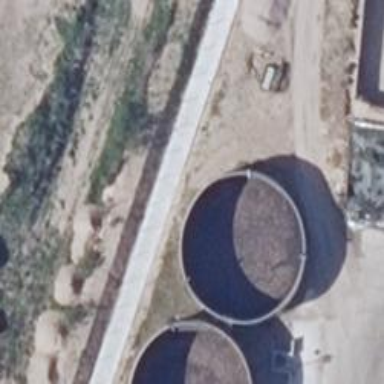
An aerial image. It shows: Building with storage tank.